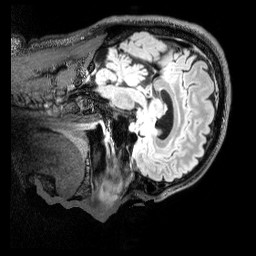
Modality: T2w
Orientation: sagittal
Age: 50
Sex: male
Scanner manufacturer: siemens
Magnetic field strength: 3 T
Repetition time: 5 s
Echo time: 0.394 s